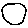
Label: circle